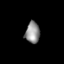
Tissue: lung
Cell type: Myeloid cells
Senescence score: 0.5886
Nuclear area (px): 305
Mean DAPI intensity: 141.698